Question: I'm having an alignment issue with this definition list in Internet Explorer 7 (also Internet explorer 5.5 and 6 but I'll be happy if I can get it working in ie7.)
Screenshot:

'''
<!DOCTYPE html PUBLIC "-//W3C//DTD XHTML 1.0 Strict//EN" "http://www.w3.org/TR/xhtml1/DTD/xhtml1-strict.dtd">
<html xmlns="http://www.w3.org/1999/xhtml">
<head>
<style type="text/css">
.details dt {
clear: left;
float: left;
width:100px;
margin: 0;
font-family:verdana;
font-size:10px;
font-weight: bold;
}
.details dd {
float: left;
margin: 0;
font-family:verdana;
font-size:10px;
}
</style>
</head>
<body>
<dl class="details">
<dt>Country:</dt>
<dd>Canada</dd>
<dt>State:</dt>
<dd>Alberta</dd>
<dt>City:</dt>
<dd>Calgary</dd>
<dt>District:</dt>
<dd>Downtown</dd>
<dt>Street:</dt>
<dd>Main St</dd>
</dl>
</body>
</html>
'''
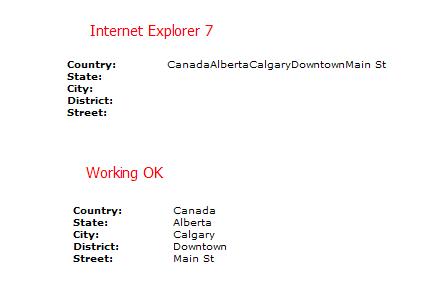
Answer: Remove clear:left and add width to dl. working example:
<URL>
code:
'''
<head>
<style type="text/css">
.details dt {
float: left;
width:100px;
margin: 0;
font-family:verdana;
font-size:10px;
font-weight: bold;
}
.details dd {
float: left;
margin: 0;
font-family:verdana;
font-size:10px;
}
.details
{
width:200px;
}
</style>
</head>
<body>
<dl class="details">
<dt>Country:</dt>
<dd>Canada</dd>
<dt>State:</dt>
<dd>Alberta</dd>
<dt>City:</dt>
<dd>Calgary</dd>
<dt>District:</dt>
<dd>Downtown</dd>
<dt>Street:</dt>
<dd>Main St</dd>
</dl>
</body>
</html>
'''